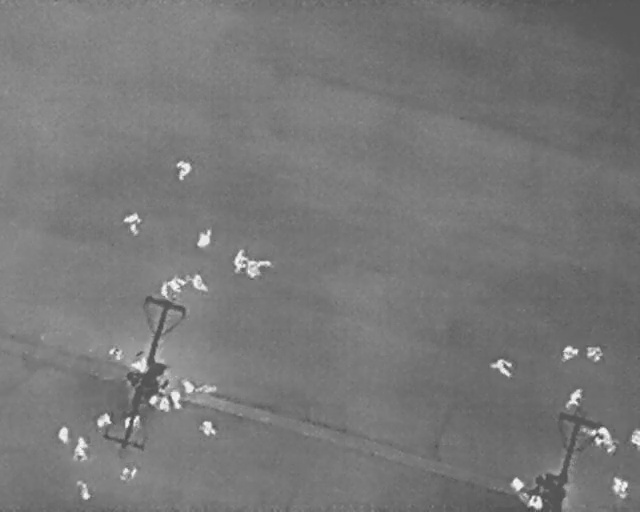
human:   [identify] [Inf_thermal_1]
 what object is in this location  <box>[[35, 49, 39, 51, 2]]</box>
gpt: <ref>1 medium person at the center</ref>

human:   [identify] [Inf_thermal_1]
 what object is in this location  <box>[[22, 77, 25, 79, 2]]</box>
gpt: <ref>1 small person at the bottom left</ref>

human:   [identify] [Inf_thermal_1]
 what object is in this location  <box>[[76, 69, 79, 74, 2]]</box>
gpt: <ref>1 large person at the bottom right</ref>

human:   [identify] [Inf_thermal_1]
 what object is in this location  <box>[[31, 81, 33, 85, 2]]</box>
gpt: <ref>1 large person at the bottom</ref>